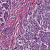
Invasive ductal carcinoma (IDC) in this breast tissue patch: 1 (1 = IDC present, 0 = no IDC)